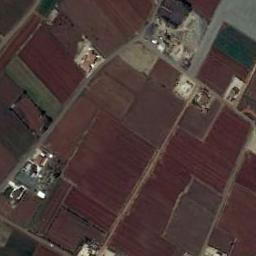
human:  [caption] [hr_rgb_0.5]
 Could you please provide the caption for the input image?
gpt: Several red rectangular farmlands of different sizes are neatly arranged on the ground and some houses are surrounded by these farmlands .

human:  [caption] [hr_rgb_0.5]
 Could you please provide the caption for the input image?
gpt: There are some green and red rectangular farmland .

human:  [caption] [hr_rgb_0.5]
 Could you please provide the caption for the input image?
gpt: There are many rectangular farmlands of different colors .

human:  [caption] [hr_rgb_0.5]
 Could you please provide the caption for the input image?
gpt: Many neatly arranged green and brown mixed-sized rectangular farmlands of different sizes, Some of which have buildings .

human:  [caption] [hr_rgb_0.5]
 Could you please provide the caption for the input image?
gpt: There are some buildings among the brown rectangular farmlands .